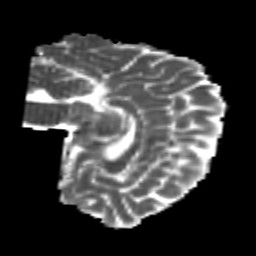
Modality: MD
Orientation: sagittal
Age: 22
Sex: female
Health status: healthy
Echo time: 0.074 s